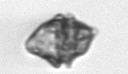
Label: Kryptoperidinium_triquetrum